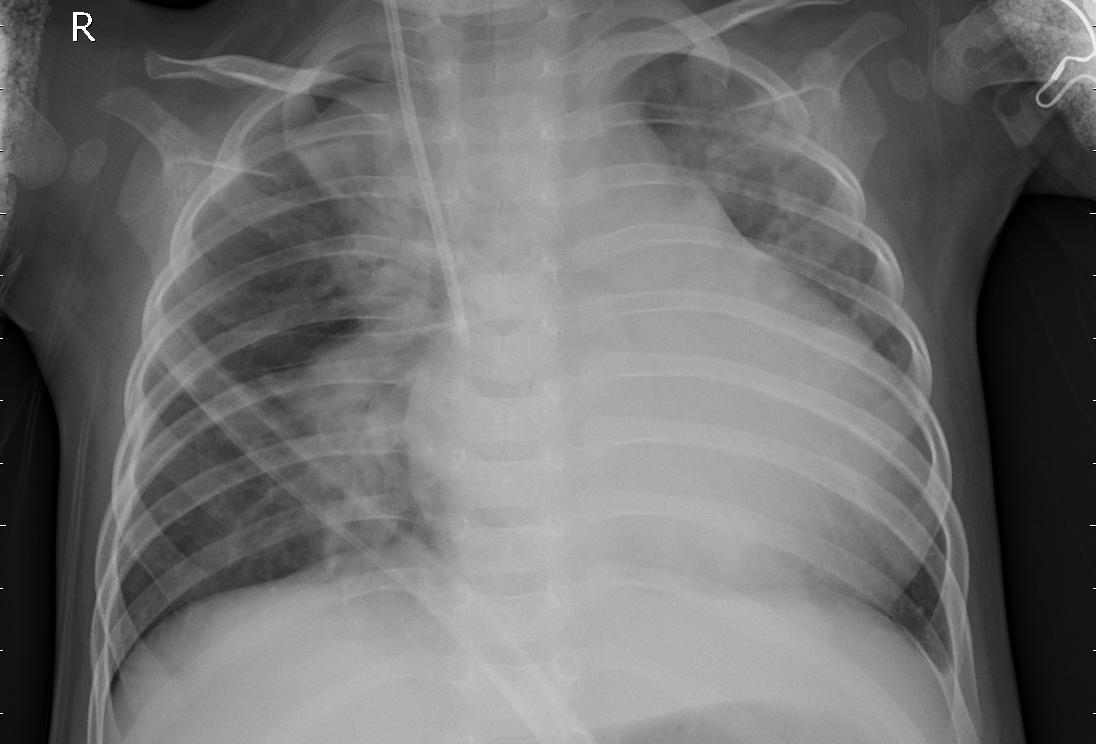
Diagnosis: PNEUMONIA